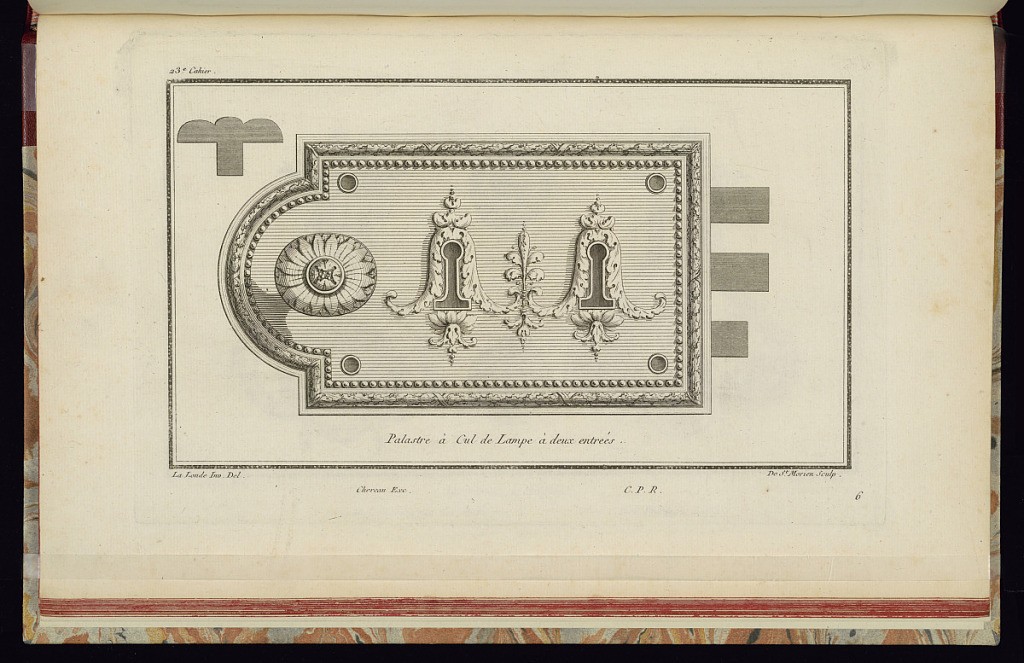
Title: Palastre à Cul de Lampe à deux entrées
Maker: Richard de Lalonde, French, active 1780–96
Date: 1775-1788
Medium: Etching on off-white laid paper
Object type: Print
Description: Lock casing design with a border of bound leaves and bead course. On the left side of the case is a rosette; on the right side are two key port entries, set within cul-de-lampe ornamentation. On the upper left side of the plate is a schematic profile of the rosette. The plate is signed and numbered.